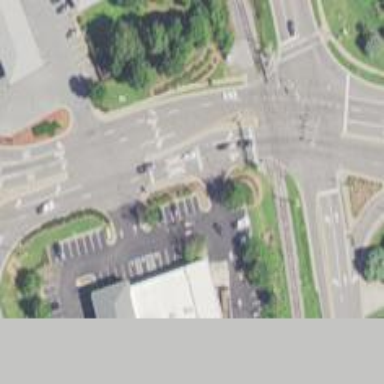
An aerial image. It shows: Solid stop line on the road.